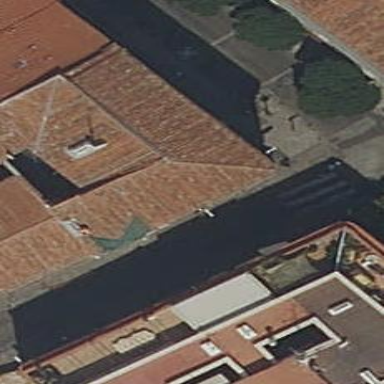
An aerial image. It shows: Building with gabled roof.